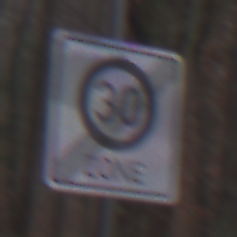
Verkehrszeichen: EndeZone30
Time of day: Midday
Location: Outdoor (Nature)
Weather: Overcast
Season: Autumn
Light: Natural